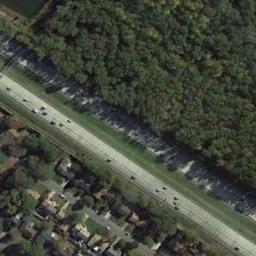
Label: freeway